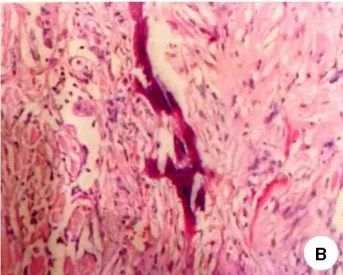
Histopathological results of the lesions. Cervicothoracic spinal cord. Showed psammoma bodies around the tumor cells and mature bone tissue formation around the tumor cells (H&E stain, original magnification x 40).
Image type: pathology (h&e)